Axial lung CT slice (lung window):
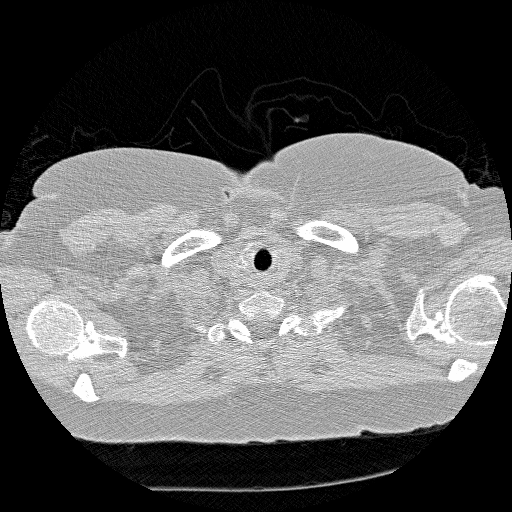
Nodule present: no